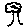
Label: tree